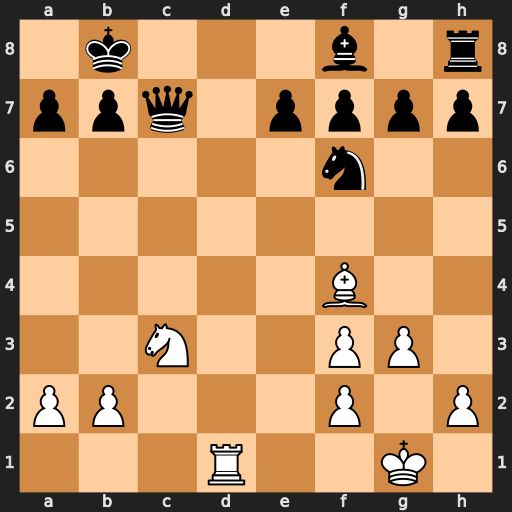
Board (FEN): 1k3b1r/ppq1pppp/5n2/8/5B2/2N2PP1/PP3P1P/3R2K1
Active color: w
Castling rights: -
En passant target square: -
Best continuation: Rd8#